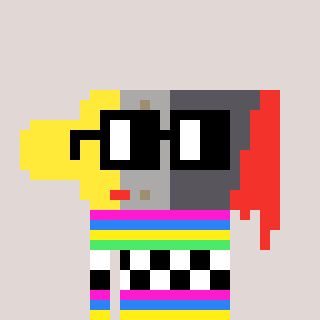
a pixel art character with square black glasses, a paintbrush-shaped head and a yellow-colored body on a warm background